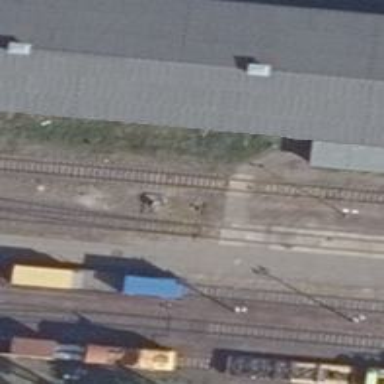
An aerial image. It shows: Rail spur service.